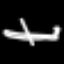
Label: airplane